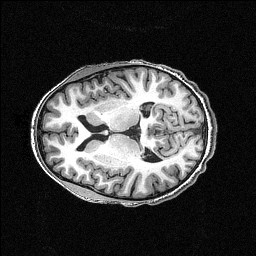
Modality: T1w
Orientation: axial
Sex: female
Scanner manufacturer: siemens
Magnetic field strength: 3 T
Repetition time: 2.3 s
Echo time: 0.00336 s